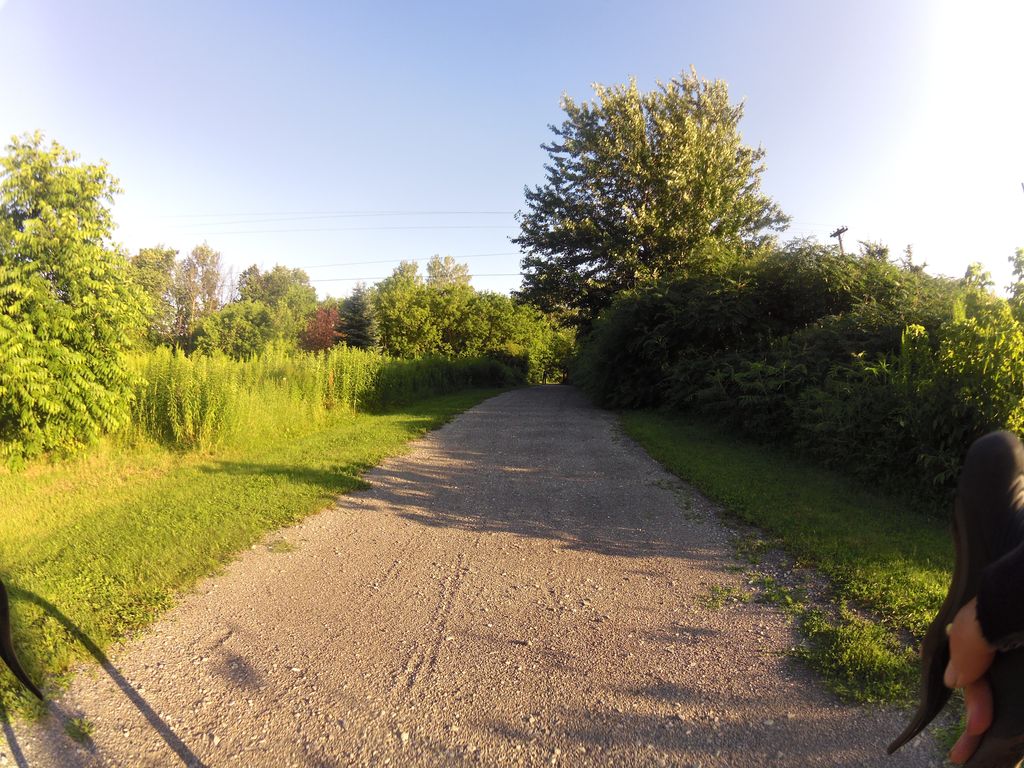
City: ottawa-gatineau